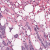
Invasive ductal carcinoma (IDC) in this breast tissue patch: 1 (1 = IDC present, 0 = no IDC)